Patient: sex M, age 35
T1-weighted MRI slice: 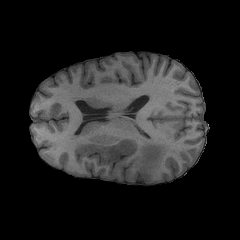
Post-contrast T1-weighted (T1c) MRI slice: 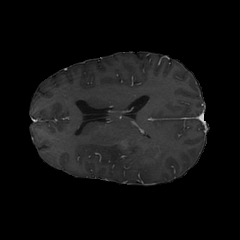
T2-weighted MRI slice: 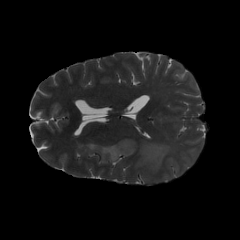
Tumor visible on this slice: yes
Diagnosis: Astrocytoma, IDH-mutant
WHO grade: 4